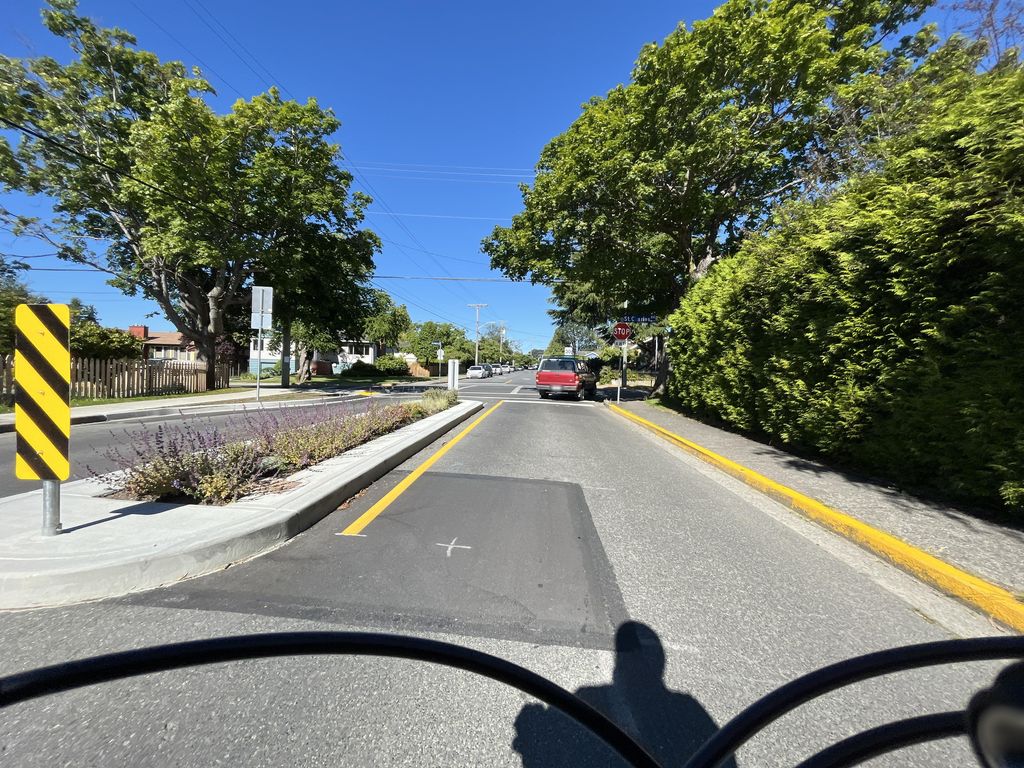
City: victoria